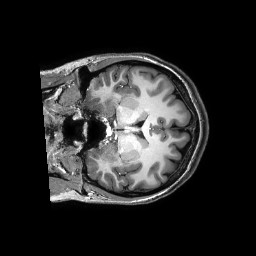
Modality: T1w
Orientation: coronal
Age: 18
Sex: female